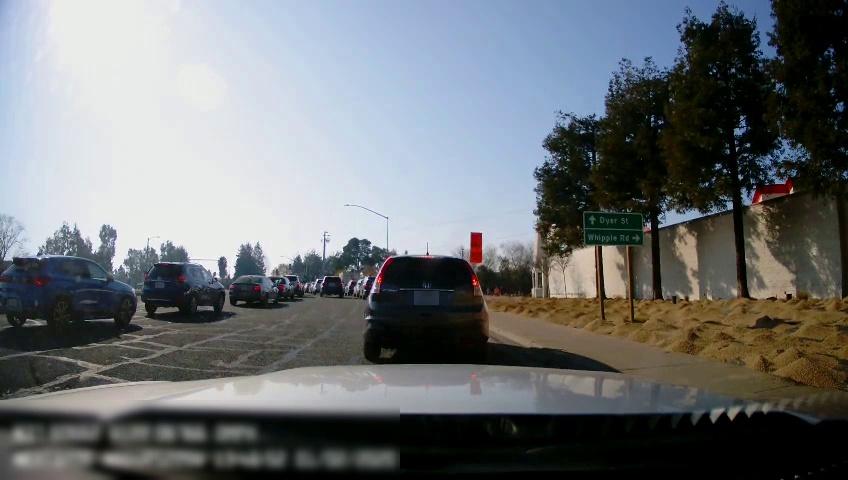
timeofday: Dusk/Dawn/Twilight
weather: Sunny
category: Drivable Space
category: Vehicles | SUV
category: Vehicles | Car
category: Vehicles | SUV
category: Vehicles | SUV
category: Vehicles | SUV
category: Vehicles | Car
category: Vehicles | SUV
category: Vehicles | SUV
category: Vehicles | SUV
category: Vehicles | SUV
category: Vehicles | SUV
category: Vehicles | Truck
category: Traffic | Signs
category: Traffic | Signs